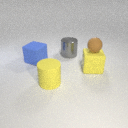
large blue rubber cube in front of large gray metal cylinder